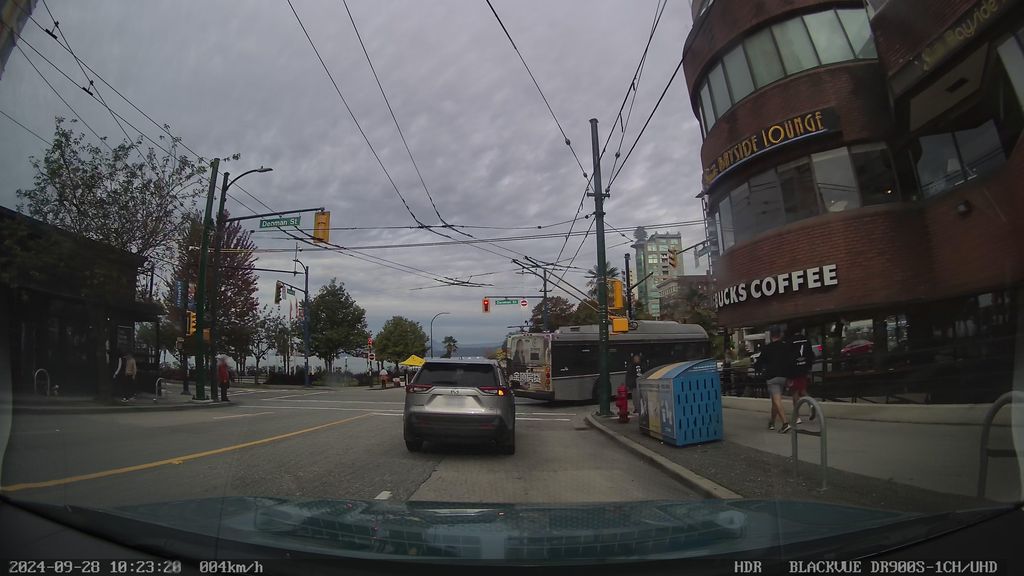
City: vancouver